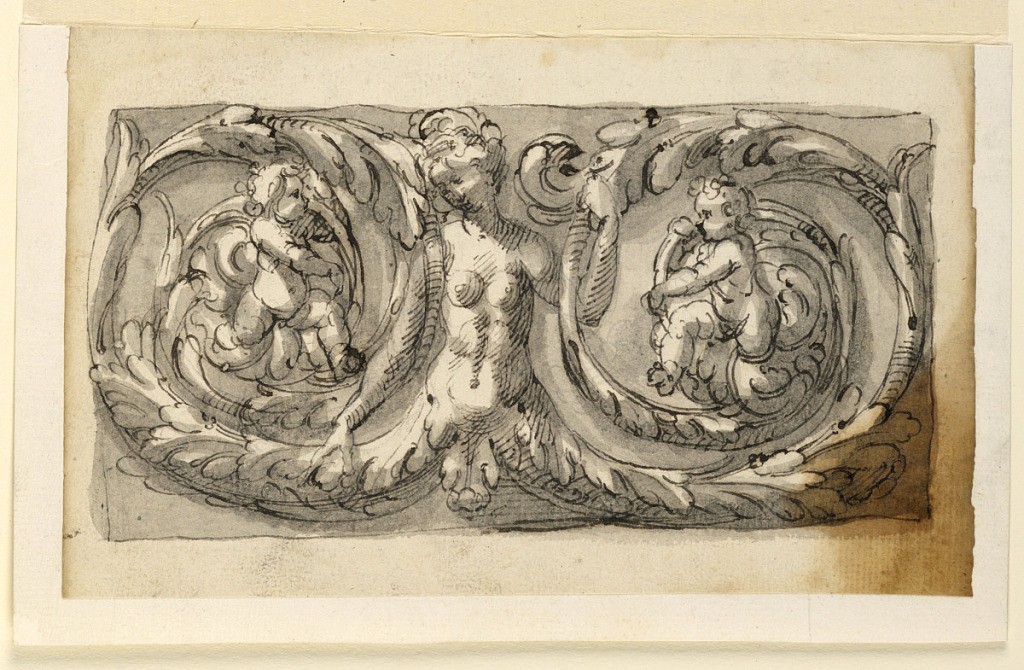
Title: Drawing
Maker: Leonardo Scaglia, French, active Italy, 1640 – 1650
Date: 1620-1630
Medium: Pen, ink, brush, grey water color. Paper
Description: Horizontal rectangle. Half-figure of a woman, with legs formed by acanthus scrolls. The left hand is raised, the right lowered. At the end of the scrolls are blossoms and a putto.